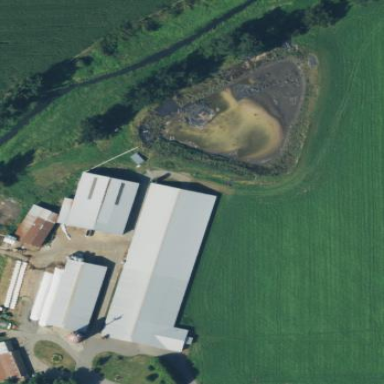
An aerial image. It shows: Farmyard area.